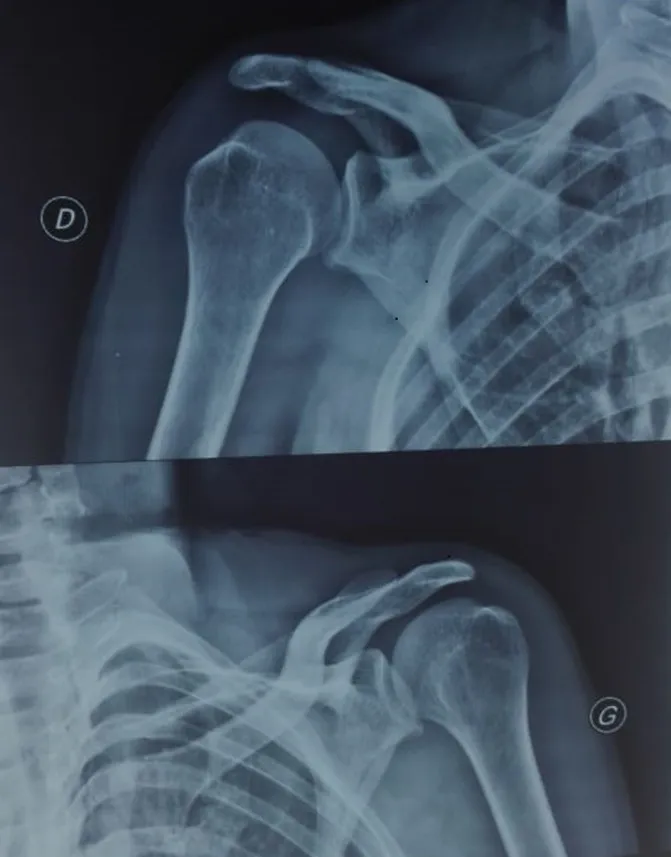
control X-ray after reduction of shoulders dislocation.
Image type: radiology (x_ray)